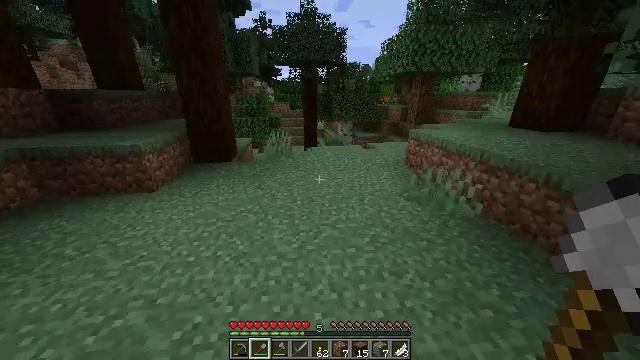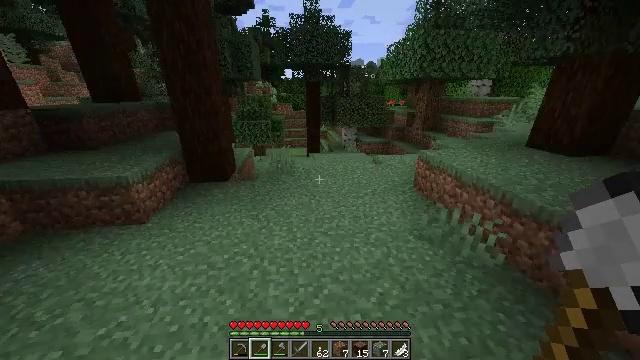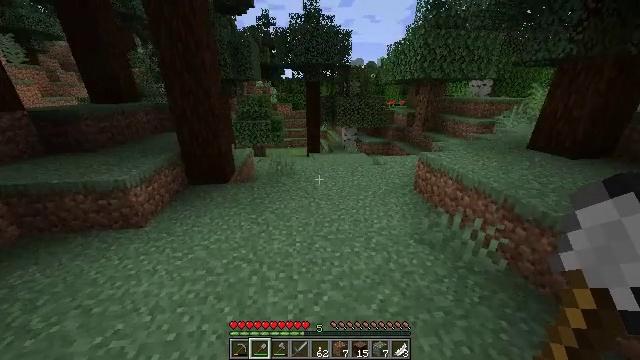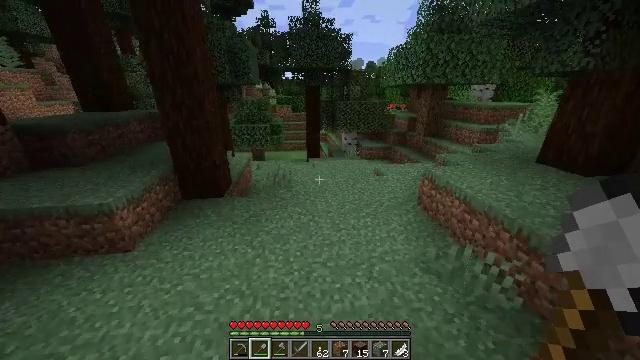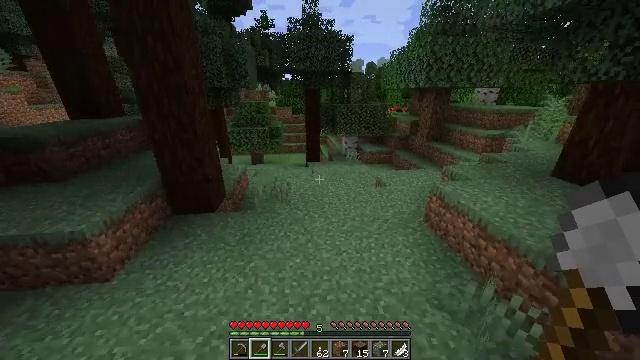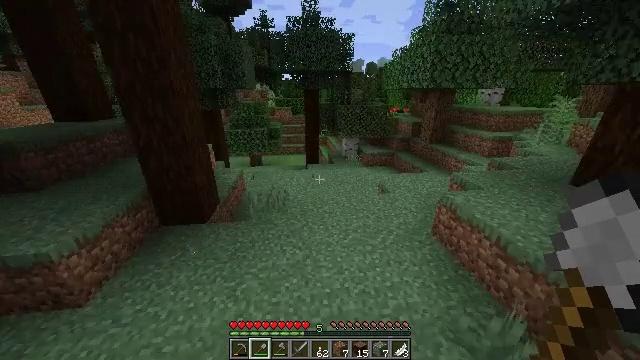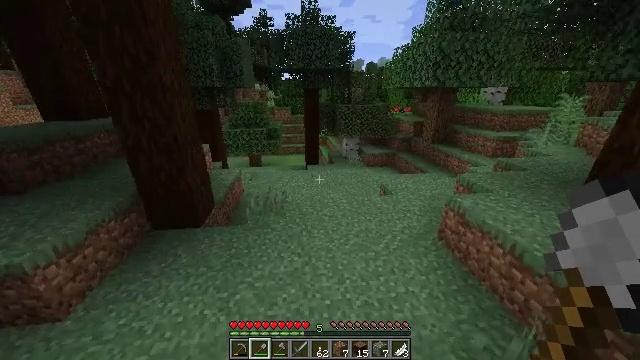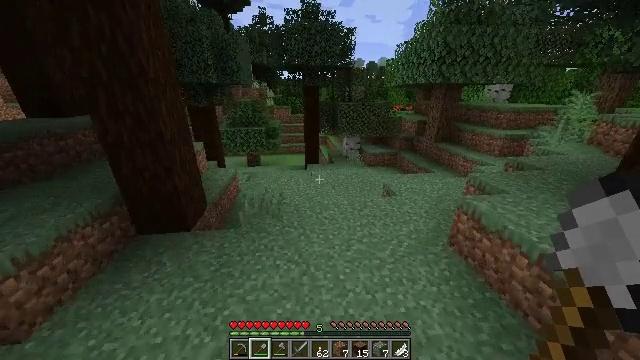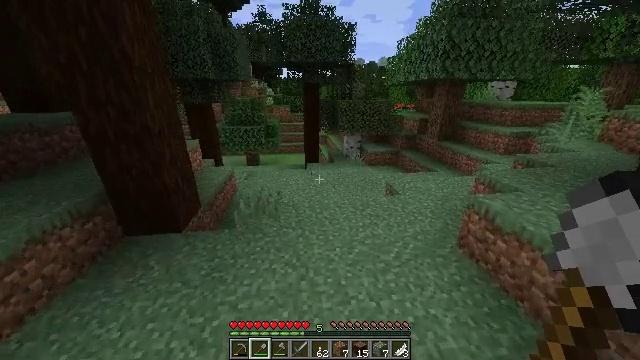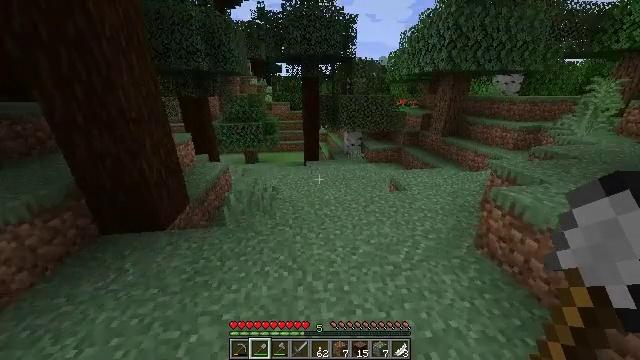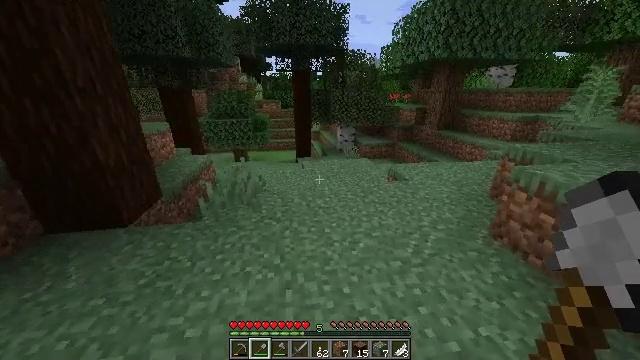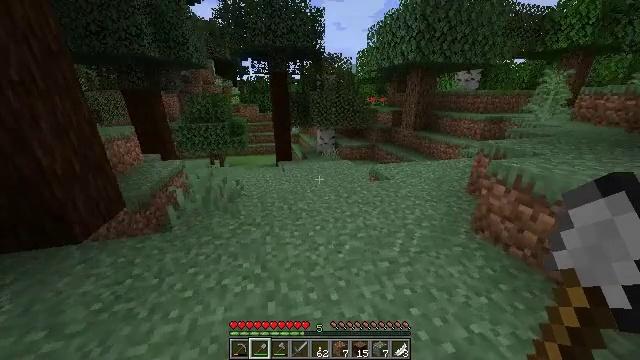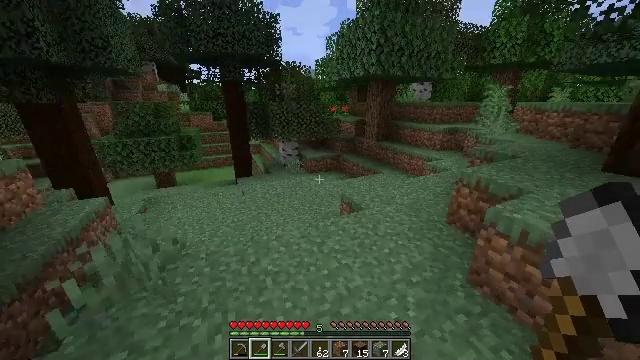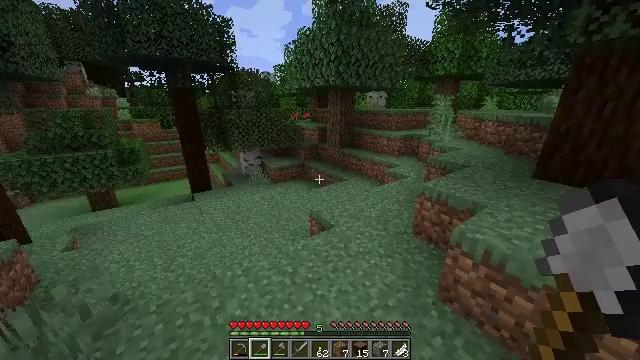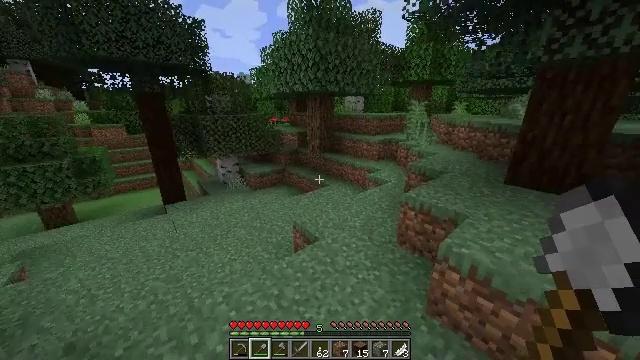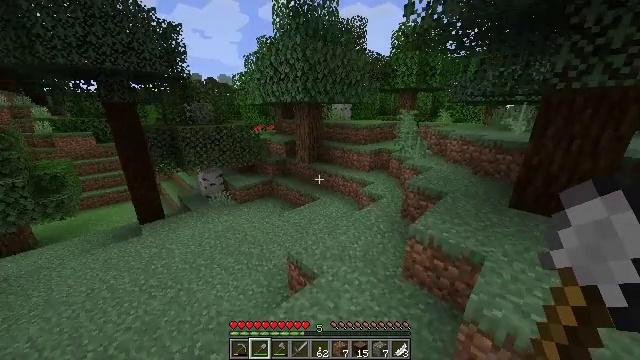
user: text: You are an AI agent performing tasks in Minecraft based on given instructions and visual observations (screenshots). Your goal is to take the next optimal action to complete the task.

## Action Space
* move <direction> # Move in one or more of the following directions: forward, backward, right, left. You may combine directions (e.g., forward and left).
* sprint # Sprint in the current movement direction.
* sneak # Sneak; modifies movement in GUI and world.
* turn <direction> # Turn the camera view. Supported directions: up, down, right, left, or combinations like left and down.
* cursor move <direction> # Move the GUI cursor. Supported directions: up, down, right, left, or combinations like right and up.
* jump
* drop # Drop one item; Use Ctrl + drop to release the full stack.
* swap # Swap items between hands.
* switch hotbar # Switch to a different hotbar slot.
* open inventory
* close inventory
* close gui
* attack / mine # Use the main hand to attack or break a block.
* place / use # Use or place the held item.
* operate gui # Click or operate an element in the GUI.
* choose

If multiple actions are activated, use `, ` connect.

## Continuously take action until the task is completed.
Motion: motion action
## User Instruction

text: Punch the spruce leaves to get saplings.
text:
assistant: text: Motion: move forward, sprint, jump
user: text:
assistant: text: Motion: move forward, sprint, jump
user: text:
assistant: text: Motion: move forward, sprint, jump
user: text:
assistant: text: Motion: move forward, sprint, jump
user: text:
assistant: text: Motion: move forward, sprint, jump
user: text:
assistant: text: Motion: move forward, sprint, jump
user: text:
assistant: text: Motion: move forward, sprint, jump
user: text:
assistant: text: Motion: move forward, sprint, jump
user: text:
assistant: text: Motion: move forward, sprint, jump
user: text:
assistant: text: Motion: move forward, sprint, turn right, jump
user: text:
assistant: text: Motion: move forward, sprint, turn right and up, jump
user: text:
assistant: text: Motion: move forward, sprint, turn right and up, jump
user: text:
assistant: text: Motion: move forward, sprint, turn right, jump
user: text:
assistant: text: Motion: move forward, sprint, turn right, jump
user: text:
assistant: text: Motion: move forward, sprint, turn right, jump
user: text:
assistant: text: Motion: move forward, sprint, turn right, jump
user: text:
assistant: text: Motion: move forward, sprint, jump
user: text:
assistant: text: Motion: move forward, sprint, jump
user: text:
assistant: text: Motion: move forward, sprint, jump
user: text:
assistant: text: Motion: move forward, sprint, jump
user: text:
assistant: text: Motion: move forward, sprint, jump
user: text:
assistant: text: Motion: move forward, sprint, jump
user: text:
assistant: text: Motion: move forward, sprint, turn left and down, jump
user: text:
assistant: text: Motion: move forward, sprint, turn left and down, jump
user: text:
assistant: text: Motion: move forward and move left, sprint, turn left, jump
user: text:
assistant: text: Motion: move forward and move left, sprint, turn left, jump
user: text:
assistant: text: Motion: move forward and move left, sprint, turn left, jump
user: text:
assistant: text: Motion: move forward and move left, sprint, turn left, jump
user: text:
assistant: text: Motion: move forward and move left, sprint, turn left, jump
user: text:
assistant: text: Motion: move forward, sprint, turn left, jump